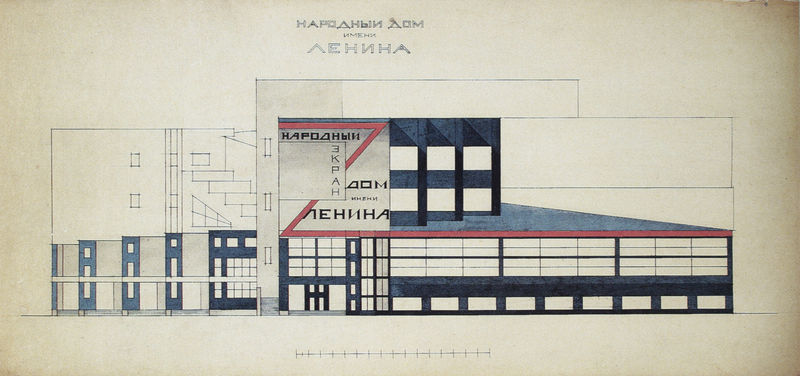
Titel: Volkshaus
Künstler: Ilja Golossow
Standort: Moskau
Institution: Staatliches Architekturmuseum
Schlagwörter: blau, weiß, fenster, grau, schwarz, zeichnung, dach, gebäude, haus, rot, beige, architektur, schrift, ansicht, fassade, russland, grafik, eingang, buchstaben, beschriftung, überschrift, entwurf, quader, geschosse, plan, pavillon, russisch, aufbau, massstab, bauplan, skala, maße, kyrillisch, udssr